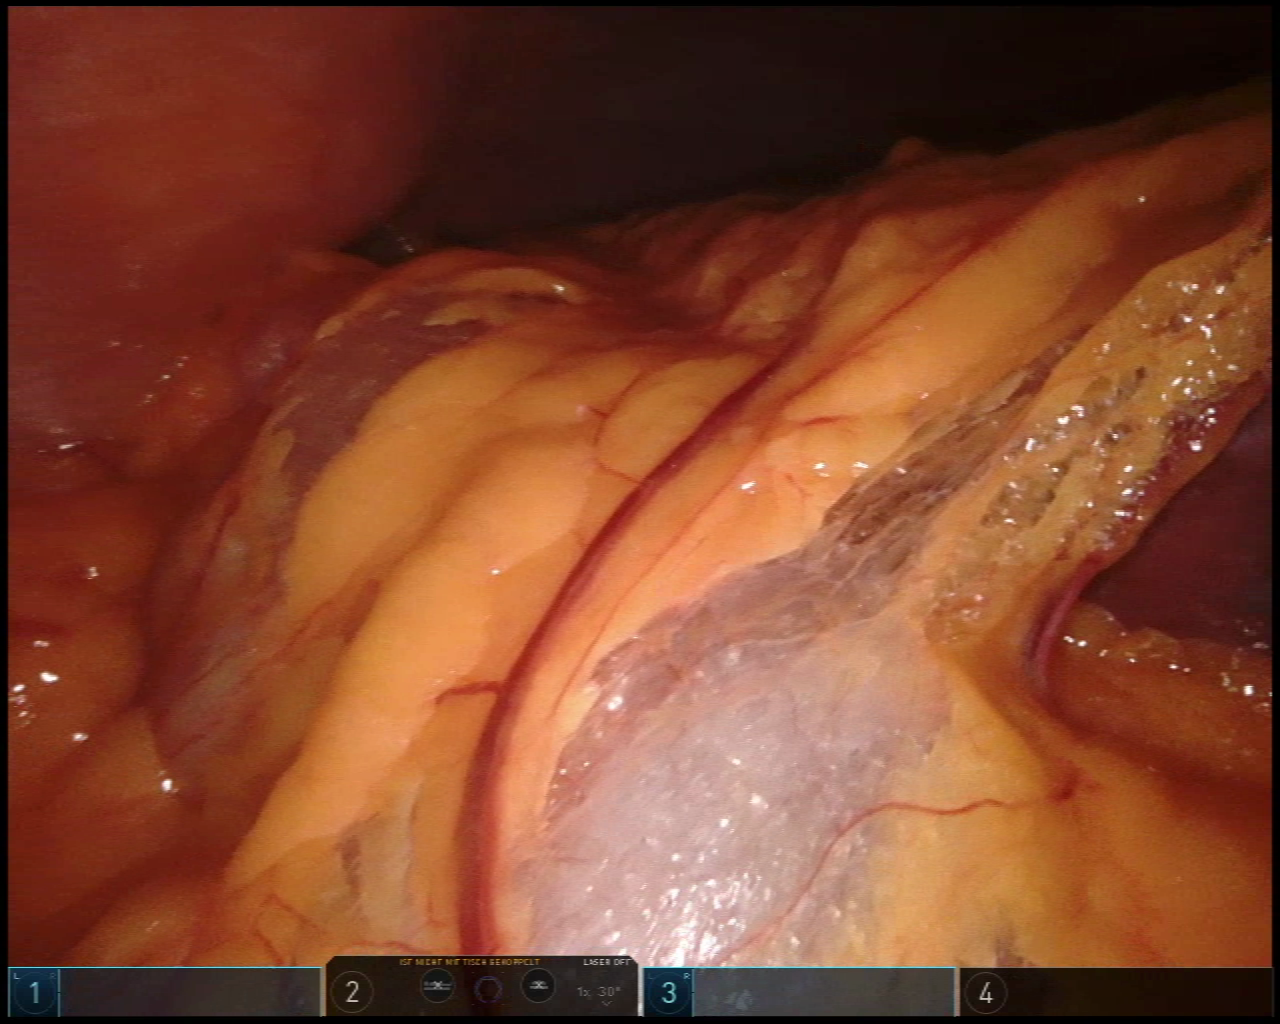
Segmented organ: liver
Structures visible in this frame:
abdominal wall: yes
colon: yes
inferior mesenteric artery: no
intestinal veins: no
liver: yes
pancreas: no
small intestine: no
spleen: no
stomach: no
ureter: no
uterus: no
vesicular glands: no